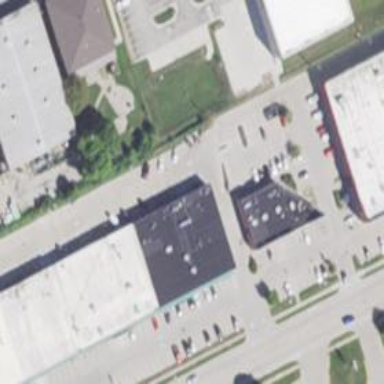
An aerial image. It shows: Veterinary facility.